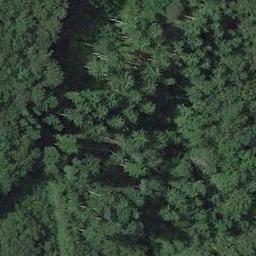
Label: forest